Question: I have an XML file that I export from my DB which is structured as below,
'
'''
<output>
<row>
<Month>October</Month>
<Location>kansas</Location>
<bus_name>bus1</bus_name>
<bus_type>volvo</bus_type>
<bus_colour>red</bus_colour>
<bus_count>10</bus_count>
</row>
<row>
<Month>October</Month>
<Location>kansas</Location>
<bus_name>bus1</bus_name>
<bus_type>Volvo</bus_type>
<bus_colour>green</bus_colour>
<bus_count>11</bus_count>
</row>
<Month>October</Month>
<Location>kansas</Location>
<bus_name>bus1</bus_name>
<bus_type>Merc</bus_type>
<bus_colour>blue</bus_colour>
<bus_count>5</bus_count>
</row>
So on...
</output>
'''
I need the table to look like the image attached below. The XSL and XML file will be refreshed periodically.The cells will have similar color's based on bus type.
I'm new to XSL thus having a really hard time coming up with a solution. Any help would be appreciated.

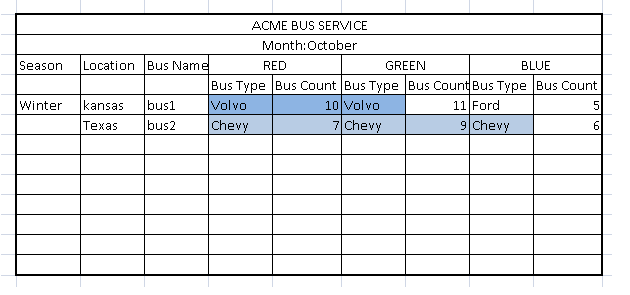
Answer: Just as a different approach and also handling the colours for the same bus_types.
<URL>
'''
<?xml version="1.0"?>
<xsl:stylesheet
xmlns:xsl="http://www.w3.org/1999/XSL/Transform" version="1.0">
<xsl:output method="html"/>
<xsl:template match="/">
<table>
<tr>
<td colspan="9">ACME BUS SERVICE</td>
</tr>
<tr>
<td colspan="9">
Month: <xsl:value-of select="//Month"/>
</td>
</tr>
<tr>
<td>Season</td>
<td>Location</td>
<td>Bus Name</td>
<td colspan="2">RED</td>
<td colspan="2">GREEN</td>
<td colspan="2">BLUE</td>
</tr>
<tr>
<td></td>
<td></td>
<td></td>
<td>Bus Type</td>
<td>Bus Count</td>
<td>Bus Type</td>
<td>Bus Count</td>
<td>Bus Type</td>
<td>Bus Count</td>
</tr>
<xsl:for-each select="//row[Location[not(preceding::Location/. = .)]]" >
<xsl:variable name="currentLocation" select="./Location"/>
<tr>
<xsl:attribute name="class">
<xsl:value-of select="$currentLocation"/>
</xsl:attribute>
<td>
<xsl:if test="position()=1">Winter</xsl:if>
</td>
<td>
<xsl:value-of select="$currentLocation"/>
</td>
<td>
<xsl:value-of select="./bus_name"/>
</td>
<td>
<xsl:if test="count(//row[Location= $currentLocation]
[bus_type = //row[Location= $currentLocation]
[bus_colour = 'red']/bus_type]) > 1">
<xsl:attribute name="class">color</xsl:attribute>
</xsl:if>
<xsl:value-of select="//row[Location= $currentLocation]
[bus_colour = 'red']/bus_type"/>
</td>
<td>
<xsl:value-of select="//row[Location= $currentLocation]
[bus_colour = 'red']/bus_count"/>
</td>
<td>
<xsl:if test="count(//row[Location= $currentLocation]
[bus_type = //row[Location=$currentLocation]
[bus_colour = 'green']/bus_type]) > 1">
<xsl:attribute name="class">color</xsl:attribute>
</xsl:if>
<xsl:value-of select="//row[Location= $currentLocation]
[bus_colour = 'green']/bus_type"/>
</td>
<td>
<xsl:value-of select="//row[Location= $currentLocation]
[bus_colour = 'green']/bus_count"/>
</td>
<td>
<xsl:if test="count(//row[Location= $currentLocation]
[bus_type = //row[Location=$currentLocation]
[bus_colour = 'blue']/bus_type]) > 1">
<xsl:attribute name="class">color</xsl:attribute>
</xsl:if>
<xsl:value-of select="//row[Location= $currentLocation]
[bus_colour = 'blue']/bus_type"/>
</td>
<td>
<xsl:value-of select="//row[Location= $currentLocation]
[bus_colour = 'blue']/bus_count"/>
</td>
</tr>
</xsl:for-each>
</table>
</xsl:template>
</xsl:stylesheet>
'''
For every location, the location is set as classname to the '<tr>', e.g. '<tr class="kansas">'. Every td with a bus type that is used more than once at a location gets the class="color". So to display the table with different colors, you can just add CSS like e.g. '.kansas .color { background-color: blue; }'. In case you want to display the same color based on the bus_type, just adjust the classname "color" in the xslt to the current bus_type.
Note: In the linked example I've only added one row for Texas to show that the XSLT displays multiple locations, only sets the season for the first one, and will also work in case not all colors are provided for a location. And the output is not valid HTML (no html-, head-, body-tags etc provided). As you mentioned you'd like to get HTML ouput, you probably already have an XSLT generating valid HTML where you can adjust/include the part you need for the table.
for the question in the comments: To set the class name for a '<tr>' to the name of the bus_type (in case a bus_type is used more than once at a location) instead of the location:
Change this in above XSLT:
'''
<tr>
<xsl:attribute name="class">
<xsl:value-of select="$currentLocation"/>
</xsl:attribute>
'''
into
'''
<tr>
<xsl:if test="count(//row[Location=$currentLocation]) >
count(//row[Location=$currentLocation]/
bus_type[not(. = preceding::bus_type)])">
<xsl:attribute name="class">
<xsl:value-of select="//row[Location=$currentLocation]/
bus_type[ . = preceding::bus_type]"/>
</xsl:attribute>
</xsl:if>
'''
Updated <URL> for this.
Additional notes and questions: One adjustment to the OP XML was to change the lowercase "volvo" to "Volvo". In case the original export from DB really mixes upper- and lowercase names, this can be handled in the XSLT to lowercase all bus_names (to get the unique values) and uppercase the first letter for the value in the '<td>'. Also it would be good to know if you use XSLT 2.0 or XSLT 1.0 as XSLT 2.0 provides functionality to simplify some tasks - e.g. 2.0 provides a 'lower-case()' function where in 1.0 the same can be achieved using 'translate()' - as reference for this as you mentioned you're new to XSL: <URL>
Further question is - as the XML example is only a part of the DB export - if there will be only one row for each location or if it is possible that there are various rows, e.g. kansas bus1, kansas bus2 etc.
for the second question in the comments: I can add an (almost) line by line explanation and will drop a comment when done. I assume it's not necessary to cover the HTML part but only the XSLT. In the meantime, as you mentioned you're new to XSLT, maybe the following can be of use:
for '<xsl:template match="/">' - <URL>
for XPath axes - <URL>
for some basics, e.g. - <URL>
Note that it should be avoided at SO to have extended comments - when there are too many comments below a post, an automated message will be displayed that suggests to move to chat. Because you need a reputation of 20 to chat (<URL>, this won't be possible at the moment.